Question: I am trying to implement Latent Dirichlet Allocation (LDA) using python with Gensim, also I am referring the LDA code from a website but I am still not very clear with LDA python code. Could someone who knows LDA explain to me in lucid manner according to the code as given below. I am also uploading the LDA formula here which is an image from wikipedia. In this case, LDA is being used to analyze a collection of text documents.
'''
lda_model = gensim.models.ldamodel.LdaModel(corpus=corpus,
id2word=id2word,
num_topics=4,
random_state=100,
update_every=1,
chunksize=10,
passes=10,
alpha='symmetric',
iterations=100,
per_word_topics=True)
'''

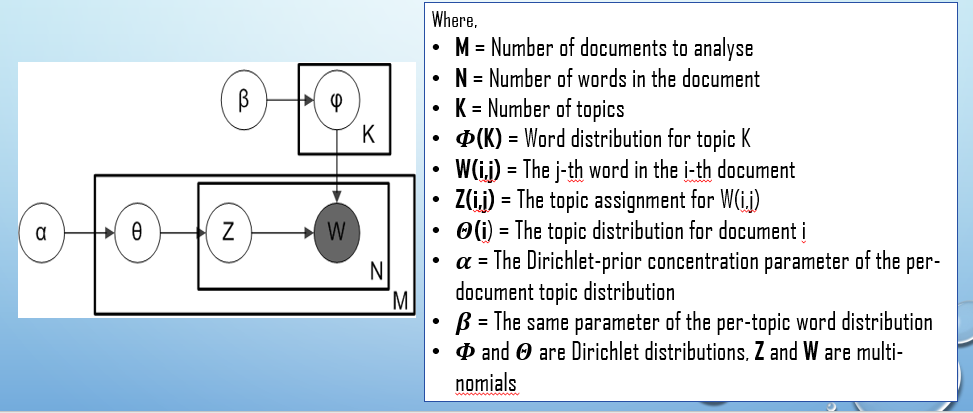
Answer: LDA is a topic modeler. What it does is it takes a corpus which looks like this:
'''
# the words become numbers and are then counted for frequency
# consider a random row 4310 - it has 27 words word indexed 2 shows up 4 times
# preview the bag of words
bow_corpus = [dictionary.doc2bow(doc) for doc in processed_docs]
bow_corpus[4310]
'''
[(3, 1),
(13, 1),
(37, 1),
(38, 1),
(39, 1),
(50, 1),
(52, 2)]
'''
# same thing in more words
bow_doc_4310 = bow_corpus[4310]
for i in range(len(bow_doc_4310)):
print("Word {} ("{}") appears {} time.".format(bow_doc_4310[i][0],
dictionary[bow_doc_4310[i][0]],
bow_doc_4310[i][1]))
'''
Word 3 ("assist") appears 1 time.
Word 13 ("payment") appears 1 time.
Word 37 ("account") appears 1 time.
Word 38 ("card") appears 1 time.
Word 39 ("credit") appears 1 time.
Word 50 ("contact") appears 1 time.
Word 52 ("rate") appears 2 time.
Id2word maps the word in the dictionary to an index so 3 = 'assist' this is so it can later print topics. It using the number id since python processed numbers better and faster. So sentences to words, words to numbers, count for frequency then compare each word to all the other words in the corpus and scores them on how frequently they occur together. It takes the strongest correlation and turns it into a topic.
num_topics is the number of topics you want it to generate. update_every is a way you can set up the lda to run dynamically it means it will rerun itself in the specified interval. Chuncksize takes just a part of the dataset it is useful if you want a test set and a validation set. Passes is how many times your algorithm seeks allocation - I'd be careful with a higher number on the wikipedia corpus mine converged to a single topic after two passes. Alpha is a hyper-parameter typically .1 iterations is the number of times it goes though the data set. per_word_topics tells your LDA to choose as it sees fit how many words it will put into a topic like one topic might have 70 words another 200. It prints 10 by default but you can change that. I hope this helps :)